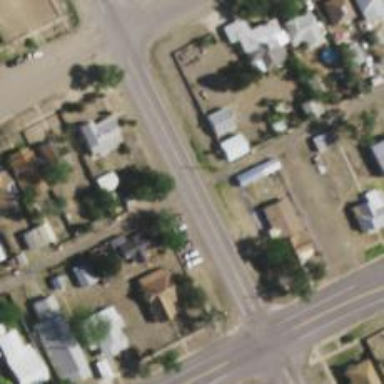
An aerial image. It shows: Alley classified as service road.